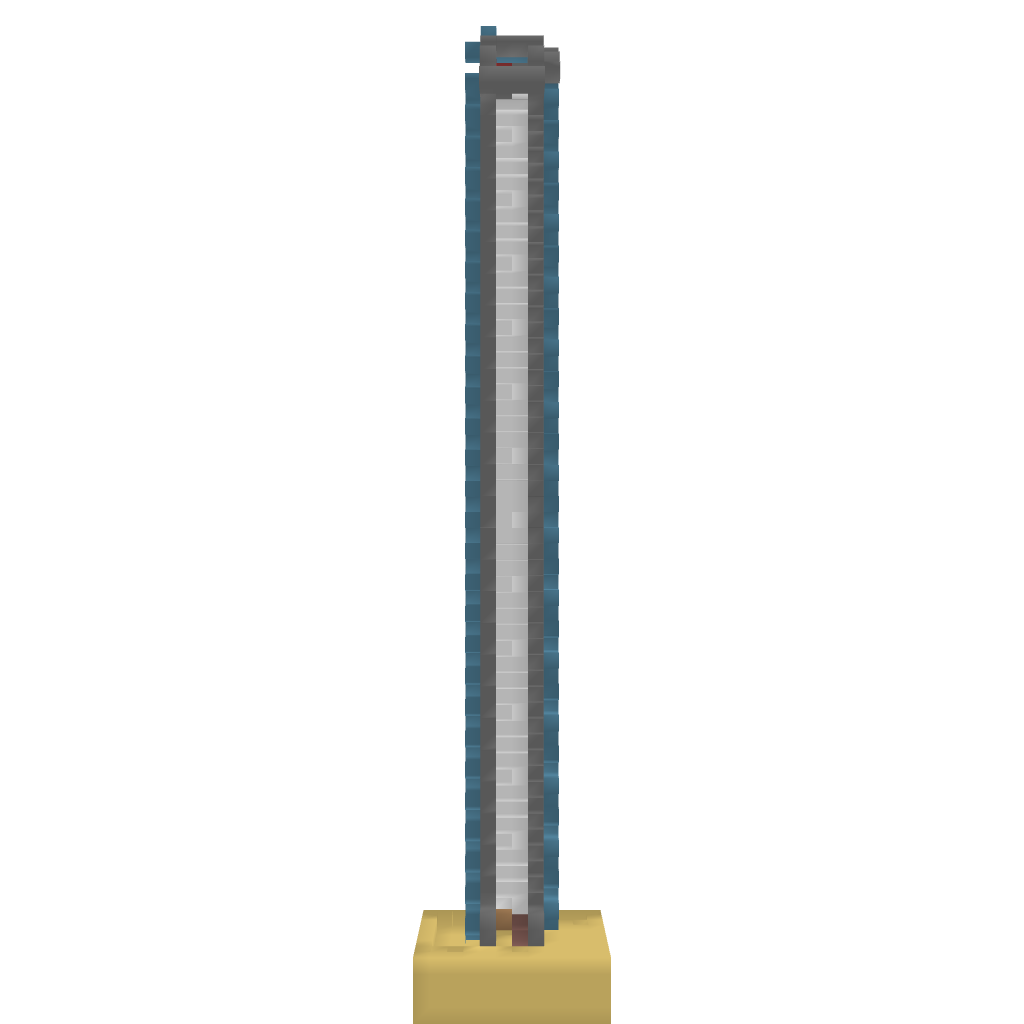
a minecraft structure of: Super Tall Pistion Elevator bad low quality